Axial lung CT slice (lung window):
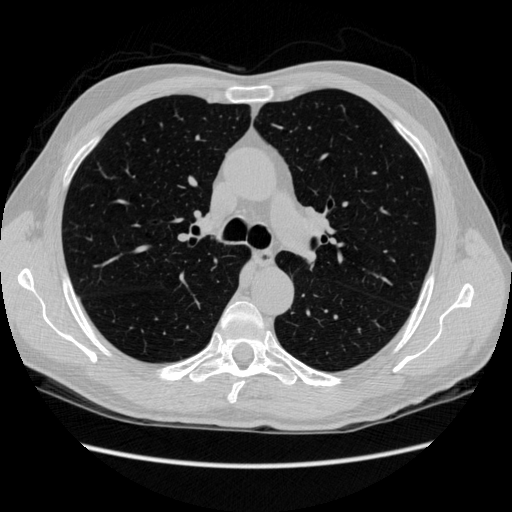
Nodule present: no